Question: Is there a way to draw a vertical line in uitableviewcell like the picture below ?

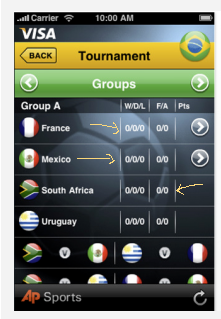
Answer: Either set a custom view as the background view of the cell and draw the lines in code in your drawRect, or add 1 pixel wide views as subviews to your cell, with the background colour set to your desired line colour.